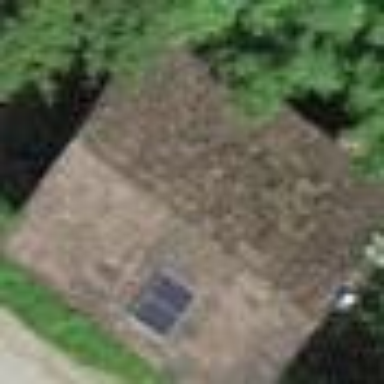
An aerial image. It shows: Shed building.